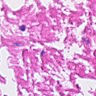
Metastatic tissue present: no